Aerial crown-view tile of a tropical tree (Barro Colorado Island, Panama), acquired 20241112:
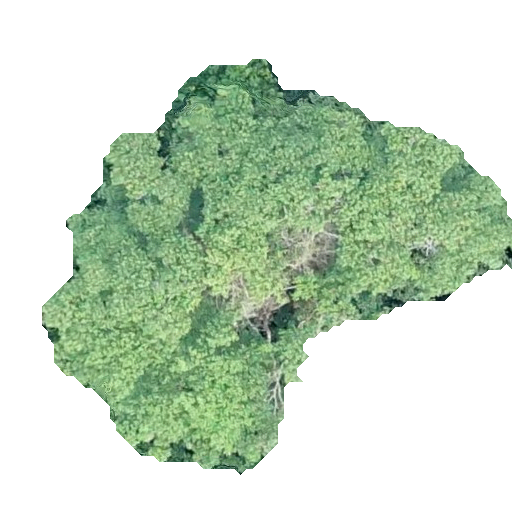
Species: Hura crepitans
GBIF accepted scientific name: Hura crepitans
Crown area: 175.715 m²